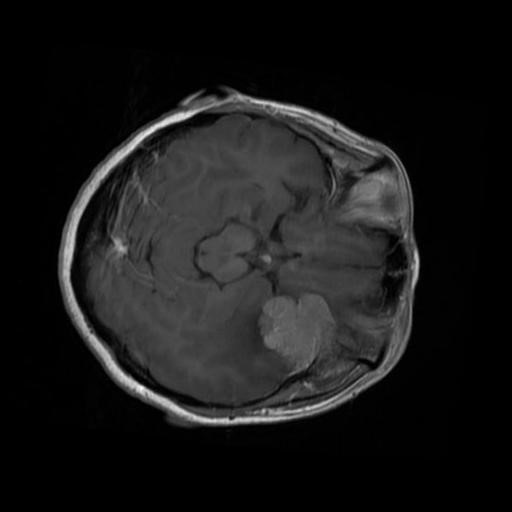
Label: brain_menin